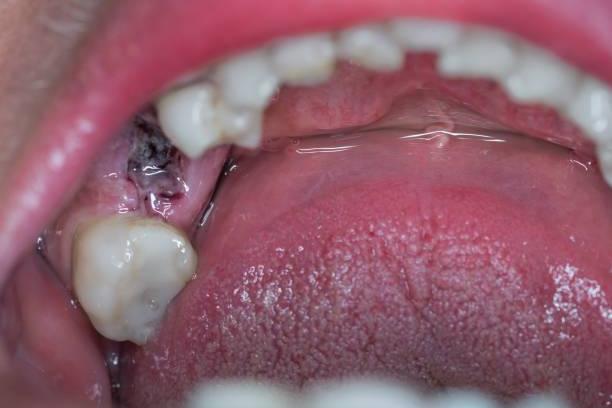
Condition: hypodontia